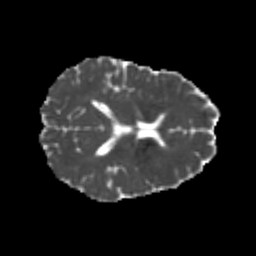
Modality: MD
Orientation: axial
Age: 22
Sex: female
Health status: healthy
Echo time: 0.074 s